Interaction volume radius: 10 \u00c5
Interaction volume height: 25 \u00c5
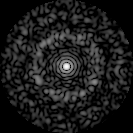
Disorder parameter: 0.8435